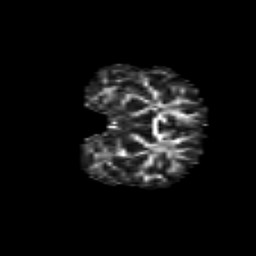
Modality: FA
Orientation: coronal
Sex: female
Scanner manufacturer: siemens
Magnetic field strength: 3 T
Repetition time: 5 s
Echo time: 0.071 s